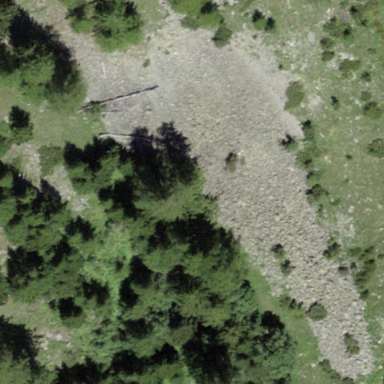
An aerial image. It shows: Scree landscape.